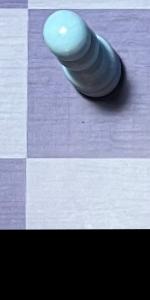
Label: Empty